Field crop: maize
Growth stage: 2
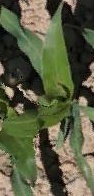
Species: maize